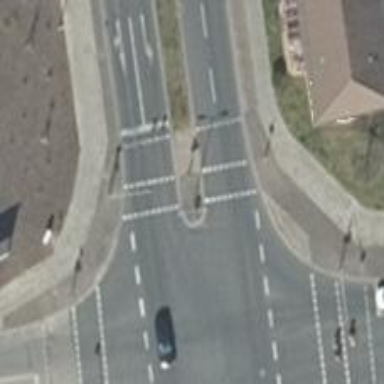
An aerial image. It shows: Crossing with traffic signals.